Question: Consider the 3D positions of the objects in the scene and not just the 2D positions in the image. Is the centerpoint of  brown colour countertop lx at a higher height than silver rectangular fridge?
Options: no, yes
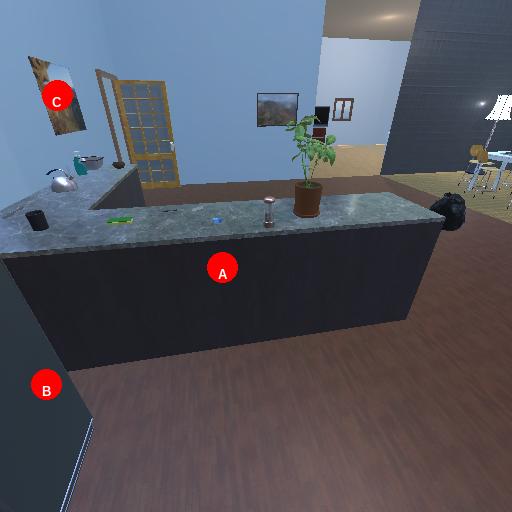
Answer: no